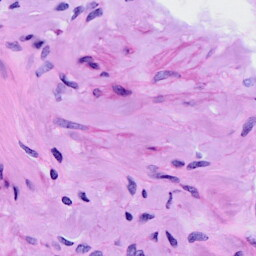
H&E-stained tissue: Cervix